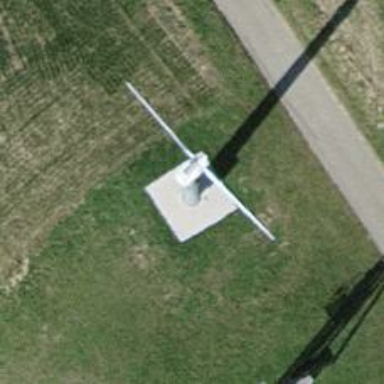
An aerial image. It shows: Wind generator with horizontal axis. The generator is wind turbine.